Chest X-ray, AP view. Patient: 20 years old, sex F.
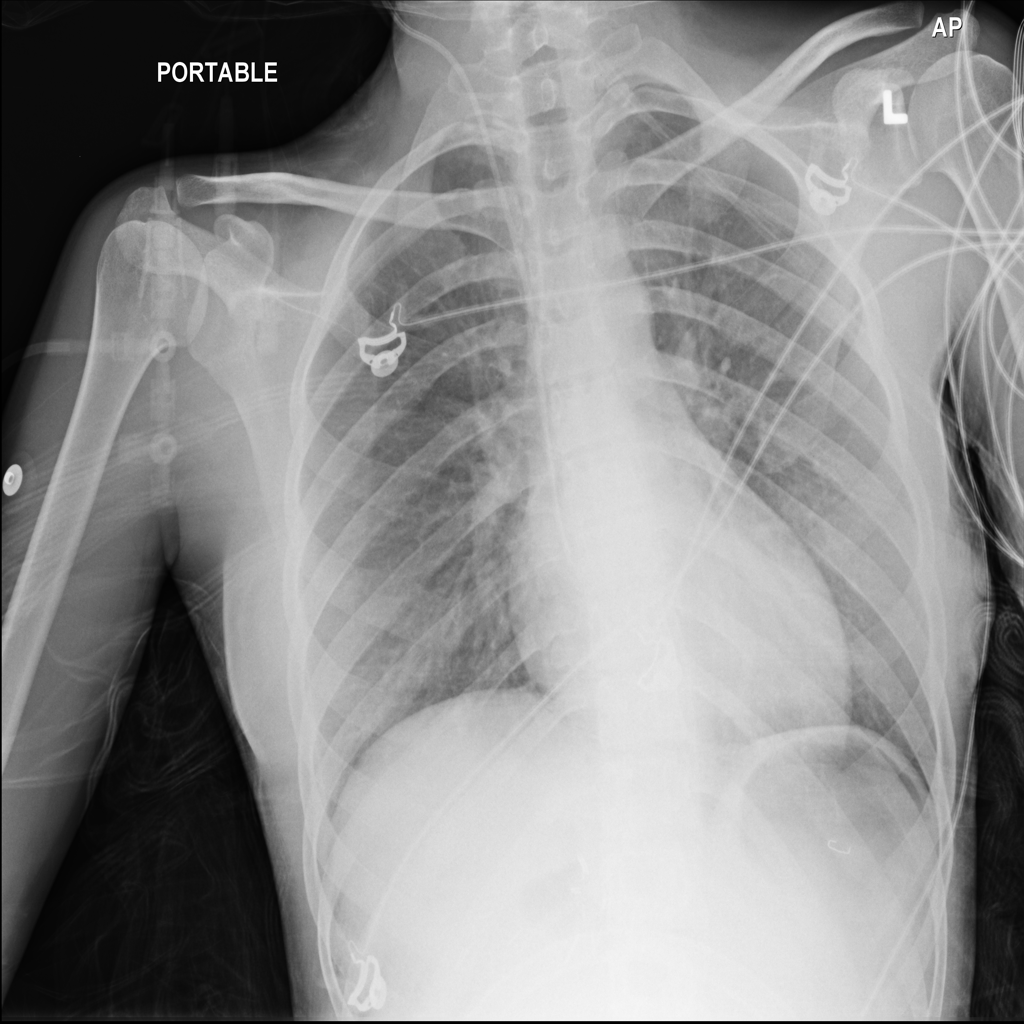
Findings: No Finding